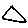
Label: triangle